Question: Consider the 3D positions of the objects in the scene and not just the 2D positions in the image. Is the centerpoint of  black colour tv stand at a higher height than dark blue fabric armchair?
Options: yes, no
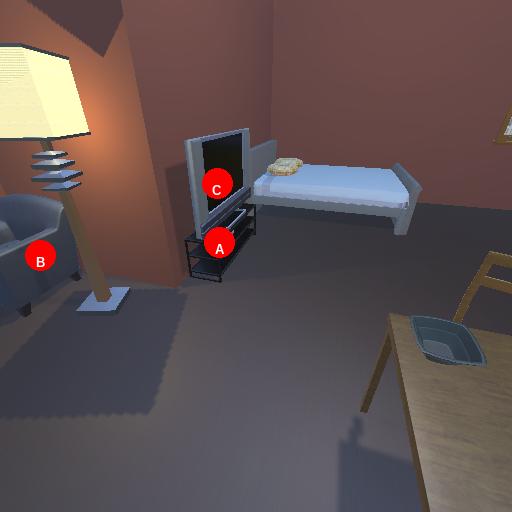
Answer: yes